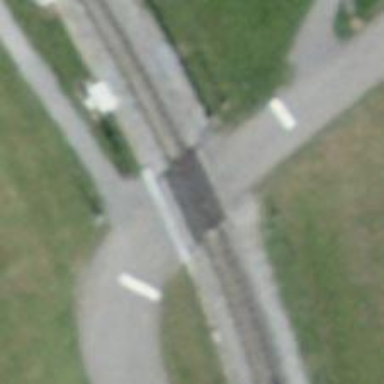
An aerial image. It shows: Level crossing along the railway.